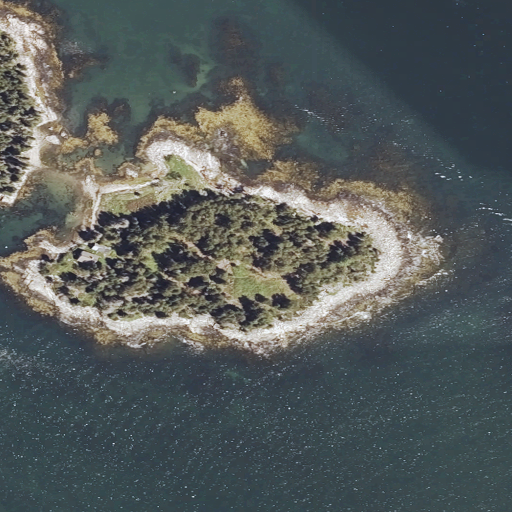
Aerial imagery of island in Maine named Spectacles containing open water, herbaceous wetlands, grassland, barren land, and low intensity development